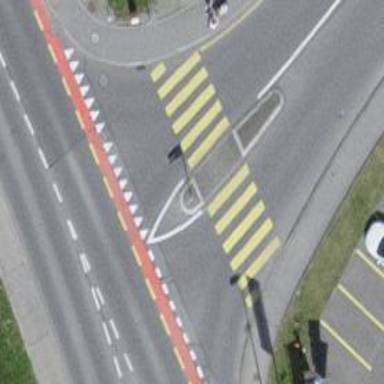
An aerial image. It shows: Kerb serving as barrier.